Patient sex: F
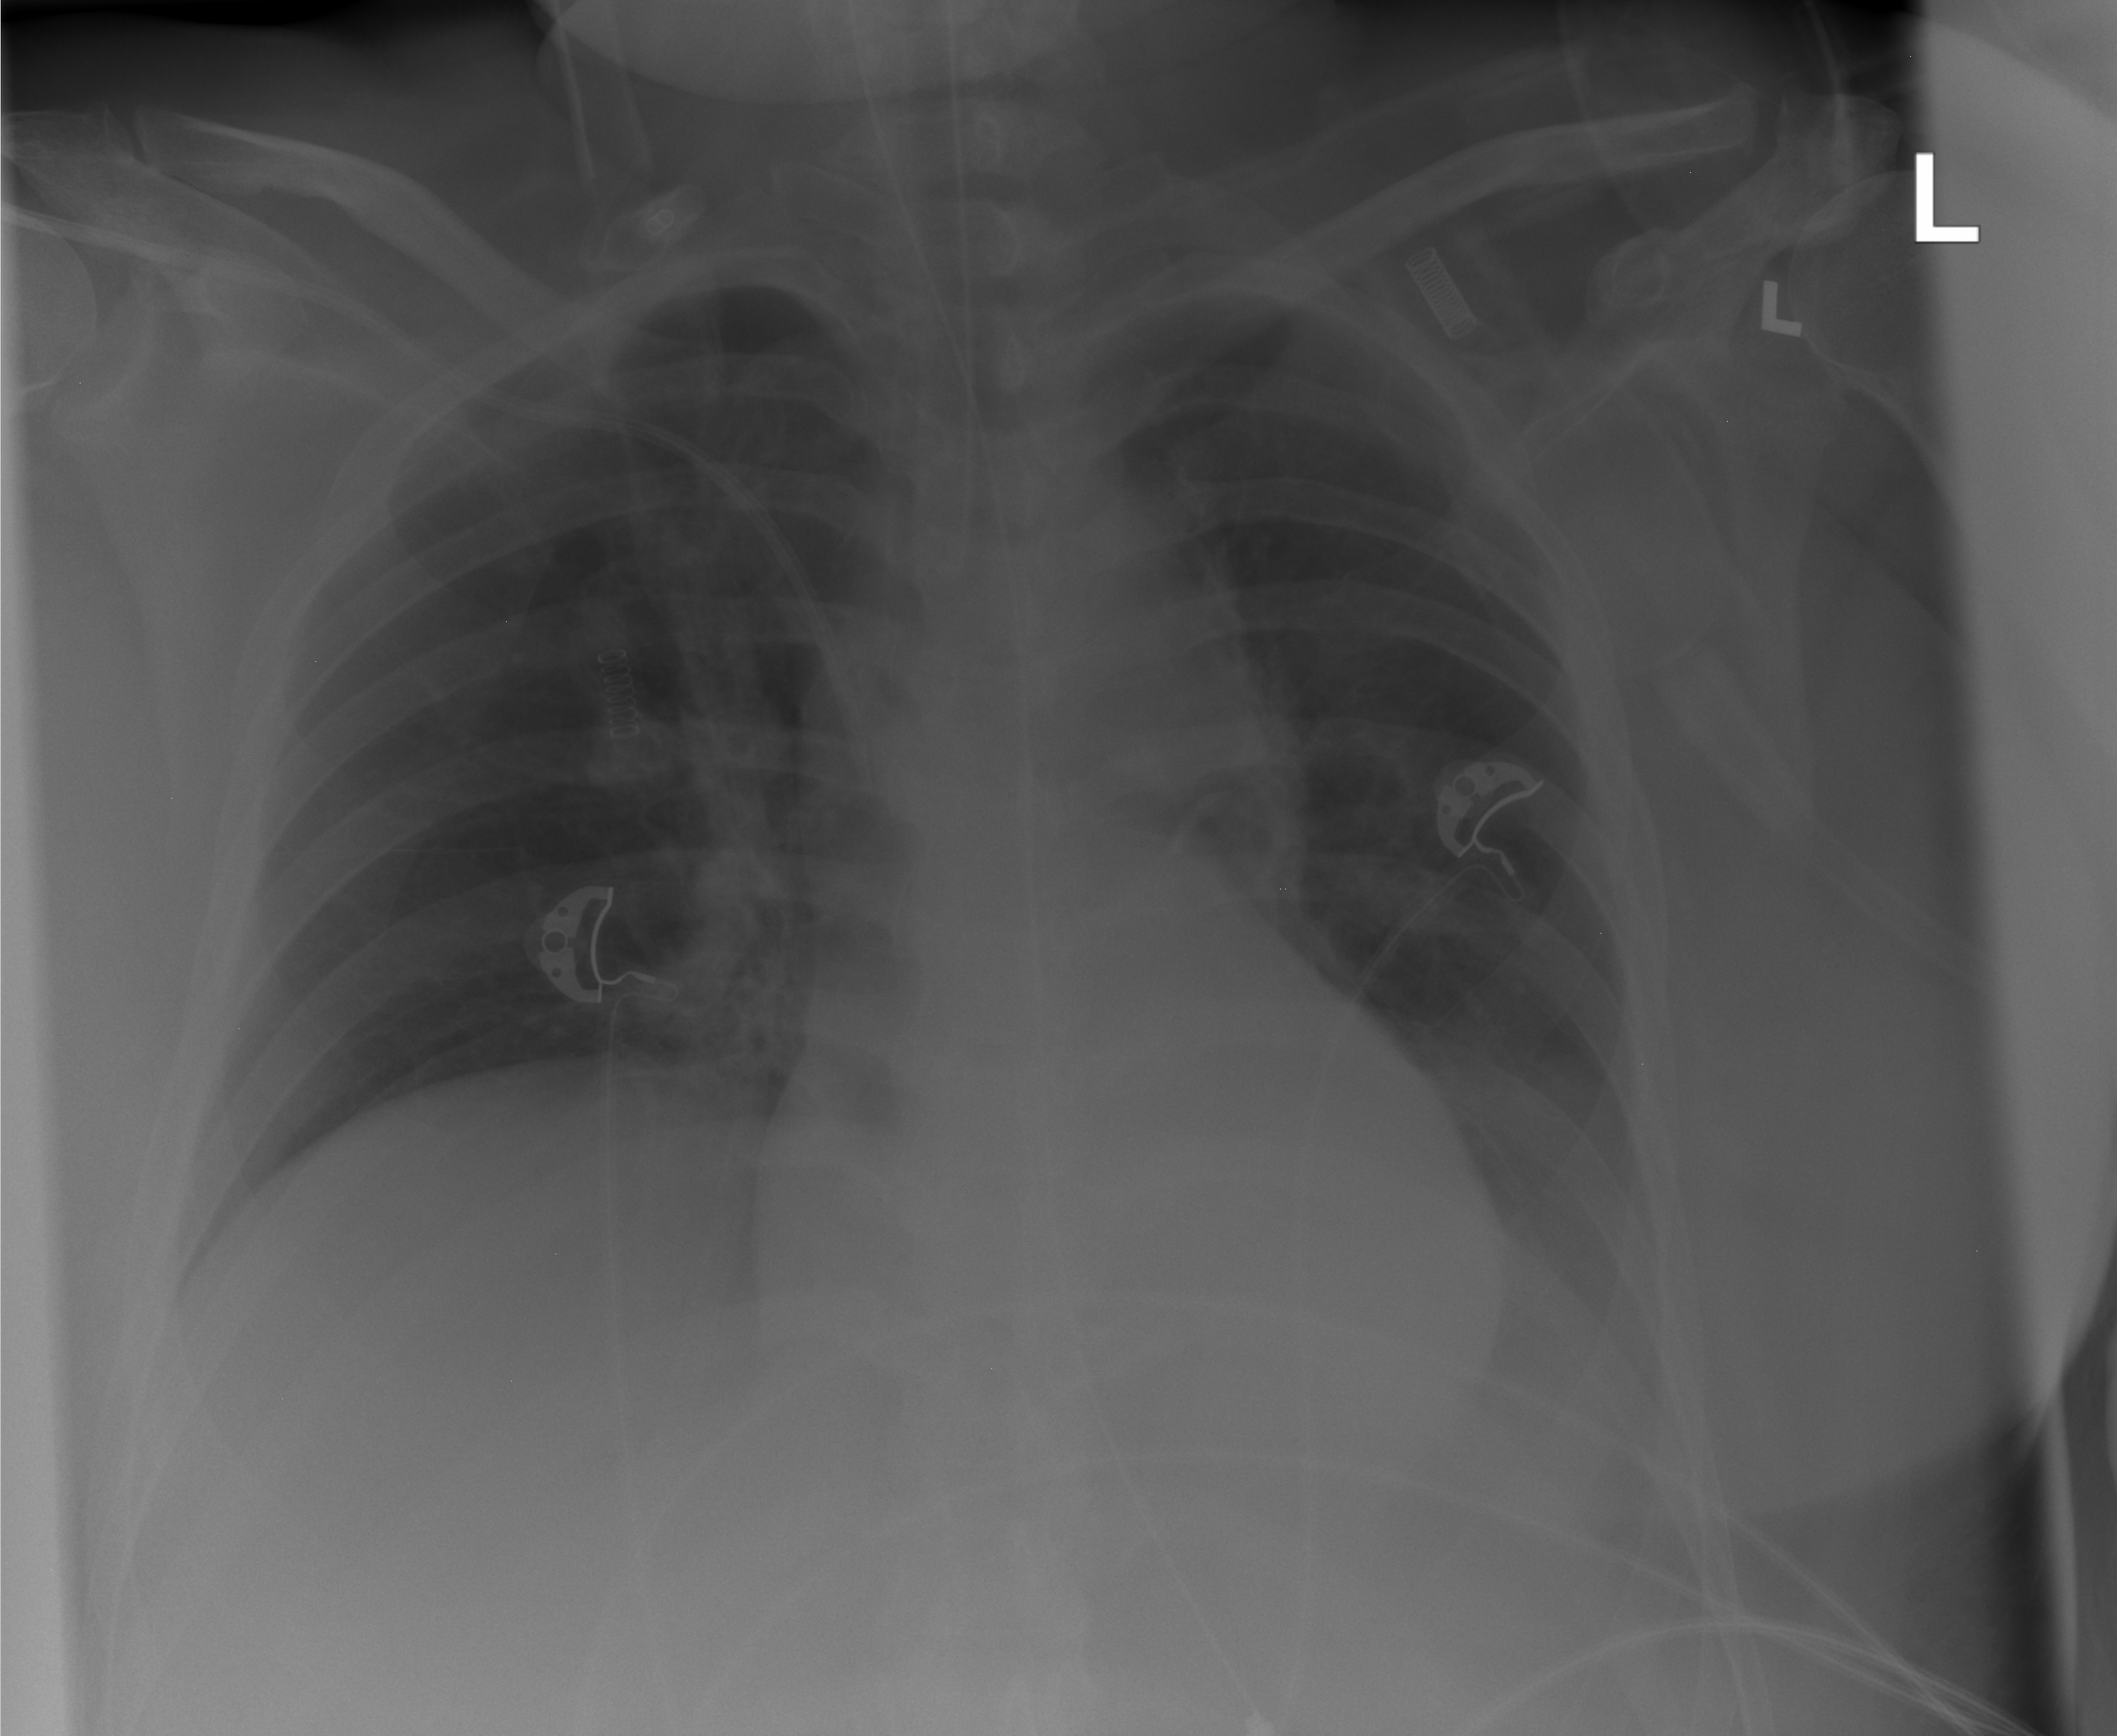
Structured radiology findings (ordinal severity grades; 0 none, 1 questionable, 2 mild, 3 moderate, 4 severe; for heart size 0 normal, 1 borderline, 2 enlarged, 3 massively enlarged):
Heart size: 0
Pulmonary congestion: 0
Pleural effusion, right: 0
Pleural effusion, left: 2
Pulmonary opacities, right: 0
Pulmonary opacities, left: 0
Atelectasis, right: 0
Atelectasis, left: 2